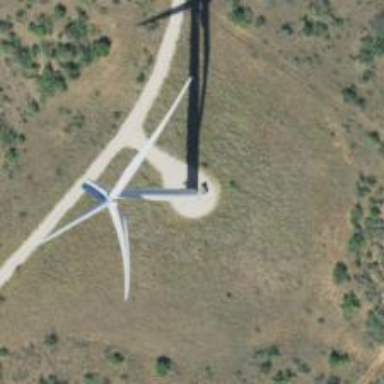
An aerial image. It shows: Wind generator powered by wind. The generator type is horizontal axis and it uses wind turbines.